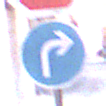
Verkehrszeichen: VorgeschriebeneFahrtrichtungRechts
Zusatzzeichen oben: Stop
Umgebung: Outdoor, Urban
Tageszeit: MorningAfternoon
Wetter: Clear
Licht: Natural
Jahreszeit: NotSpecified
Kontrast: MediumContrast